Question: I recently installed Qt Creator 2.5 on my Debian box and created a simple console project to test it. The program it generated was modified to become:
'''
#include <iostream>
//#include <QCoreApplication>
int main(int argc, char *argv[])
{
char junk;
//QCoreApplication a(argc, argv);
std::cout << "Hello there
";
std::cin >>junk;
return 0;//a.exec();
}
'''
(all the things commented out are simply what the creator gave me, I've removed them to simplify it as much as possible).
Now, when I run the built executable from the command line, it works fine, outputting the 'hello' message and then waiting for me to enter a character, after which it exits.
However, within Qt Creator itself, running with or debugging with results in a blank window appearing and the only thing I can do is to break out of it:

(ignore that breakpoint on line 8, removing it has no effect on the behaviour).
The project file is as follows:
'''
QT += core
QT -= gui
TARGET = xyzzy
CONFIG += console
CONFIG -= app_bundle
TEMPLATE = app
SOURCES += main.cpp
'''
What could be causing this behaviour?
My understanding was that the 'I' in 'IDE' stood for "integrated" so I don't want to have to go and debug my code with 'gdb' on the command line :-)
I'm pretty certain it's not a flushing issue since, if I actually a character, nothing happens.
If I haven't provided enough info for the Qt Creator gurus out there, please let me know and I'll add it to the question.
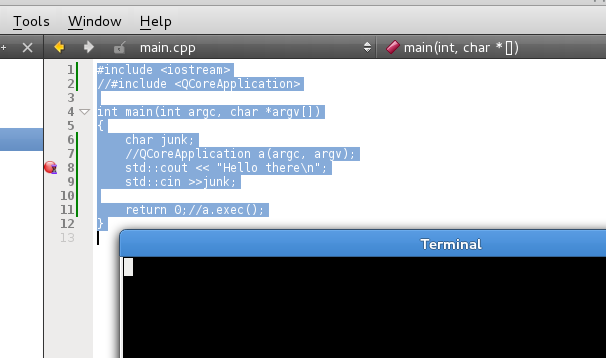
Answer: Try to change the terminal value from to in / / / / .